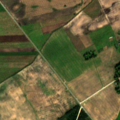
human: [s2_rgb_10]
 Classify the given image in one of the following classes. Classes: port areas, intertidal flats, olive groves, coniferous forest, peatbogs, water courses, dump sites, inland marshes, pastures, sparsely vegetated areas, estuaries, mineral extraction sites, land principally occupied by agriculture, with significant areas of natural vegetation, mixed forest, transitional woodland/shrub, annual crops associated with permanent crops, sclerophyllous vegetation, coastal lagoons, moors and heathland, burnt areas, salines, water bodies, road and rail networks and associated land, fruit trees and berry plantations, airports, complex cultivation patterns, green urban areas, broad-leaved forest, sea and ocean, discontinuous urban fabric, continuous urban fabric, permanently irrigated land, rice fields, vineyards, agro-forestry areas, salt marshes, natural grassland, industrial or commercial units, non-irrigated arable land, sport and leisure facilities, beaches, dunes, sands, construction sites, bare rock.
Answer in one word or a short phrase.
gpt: non-irrigated arable land, complex cultivation patterns, land principally occupied by agriculture, with significant areas of natural vegetation